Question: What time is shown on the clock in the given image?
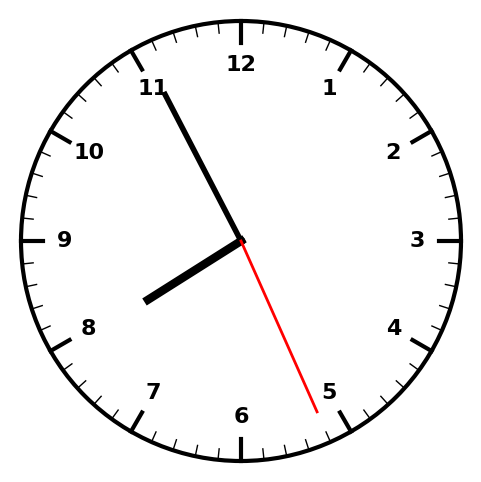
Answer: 07:55:26